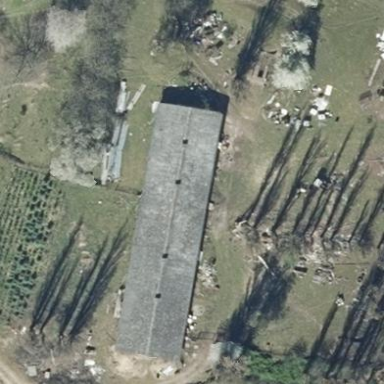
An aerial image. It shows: Gabled grey roof on farm auxiliary building. The roof is oriented along the length of the structure.